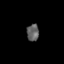
Tissue: skin
Cell type: Others
Senescence score: 0.7268
Nuclear area (px): 202
Mean DAPI intensity: 95.312